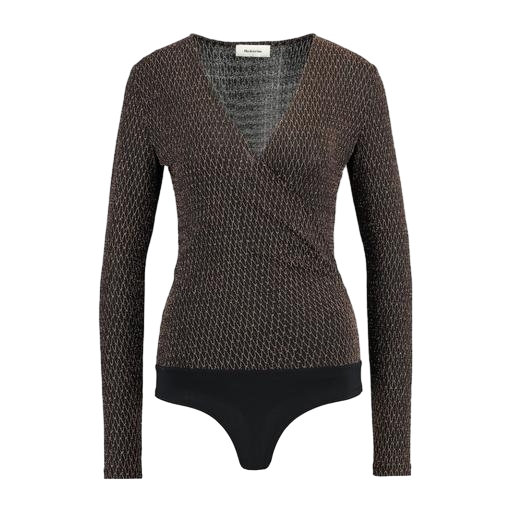
v-neck and gold print, brown femme long-sleeve top, black long-sleeved wrap top, white background